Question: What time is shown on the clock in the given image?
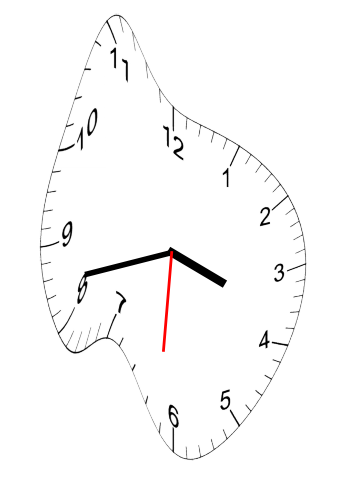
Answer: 03:42:31